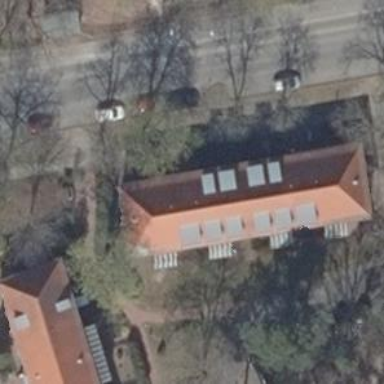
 containing apartments. The roof is oriented along the building."